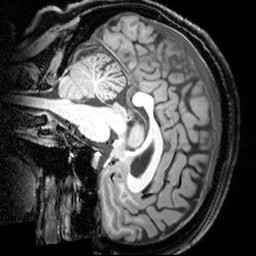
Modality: T1w
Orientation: sagittal
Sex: female
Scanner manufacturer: siemens
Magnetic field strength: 3 T
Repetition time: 1.9 s
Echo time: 0.00397 s